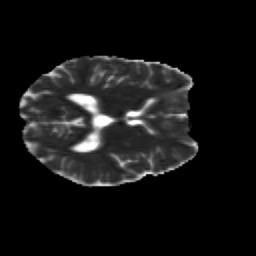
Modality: MD
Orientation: axial
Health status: healthy
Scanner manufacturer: siemens
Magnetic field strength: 3 T
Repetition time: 10 s
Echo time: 0.092 s